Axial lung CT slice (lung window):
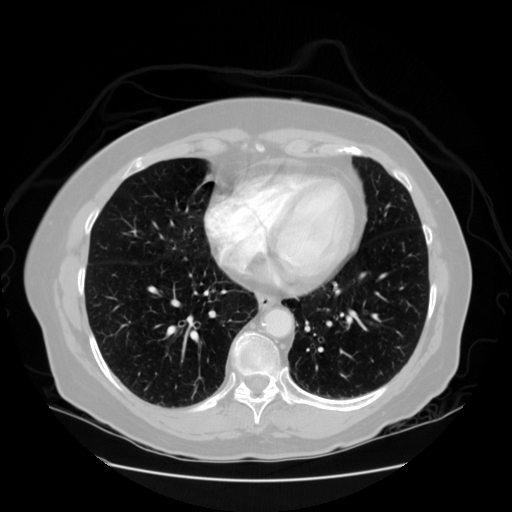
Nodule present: no